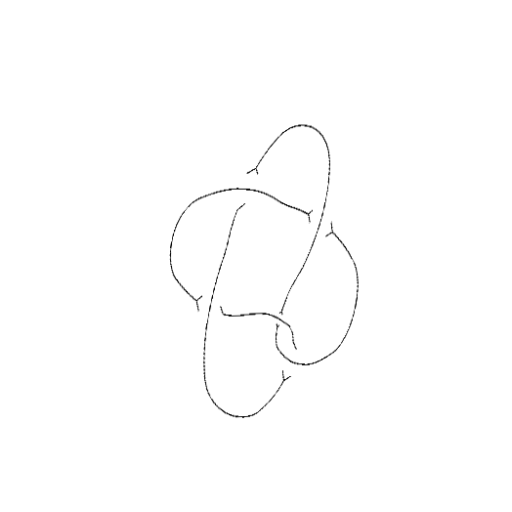
Crossing number: 5